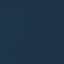
Land use / land cover: SeaLake